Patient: sex M, age 57
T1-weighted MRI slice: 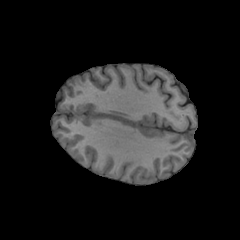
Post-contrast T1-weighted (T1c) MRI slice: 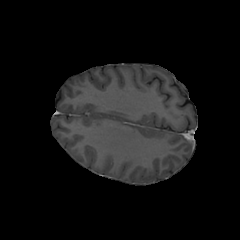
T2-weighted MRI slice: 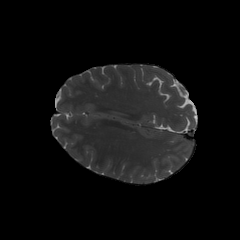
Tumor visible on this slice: no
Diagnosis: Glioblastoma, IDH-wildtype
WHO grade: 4